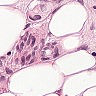
Metastatic tissue present: yes